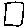
Label: square